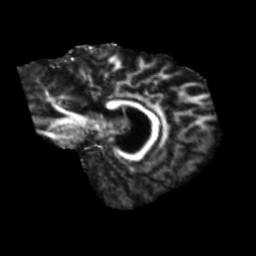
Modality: FA
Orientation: sagittal
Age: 68
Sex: male
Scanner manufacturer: siemens
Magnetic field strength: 3 T
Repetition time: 5.47 s
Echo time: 0.0854 s